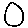
Label: circle